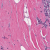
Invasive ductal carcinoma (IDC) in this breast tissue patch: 0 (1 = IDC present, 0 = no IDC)